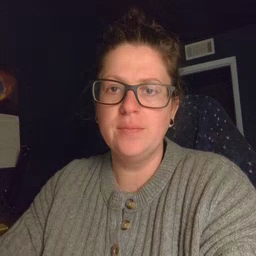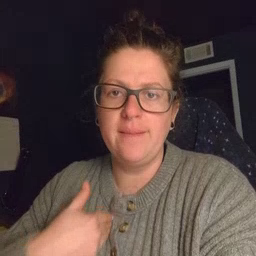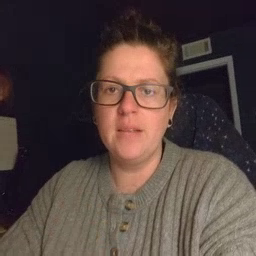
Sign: have